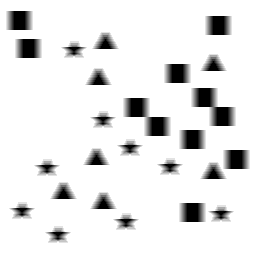
Squares: 11
Triangles: 7
Stars: 9
Total shapes: 27